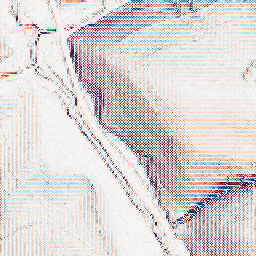
Category: wavelet
Decomposition family: wavelet_dwt
Decomposition parameters: wavelet: haar
level: 1
Upsampling method: bspline
Upsampling parameters: scale: 2
Upsampling scale: 2